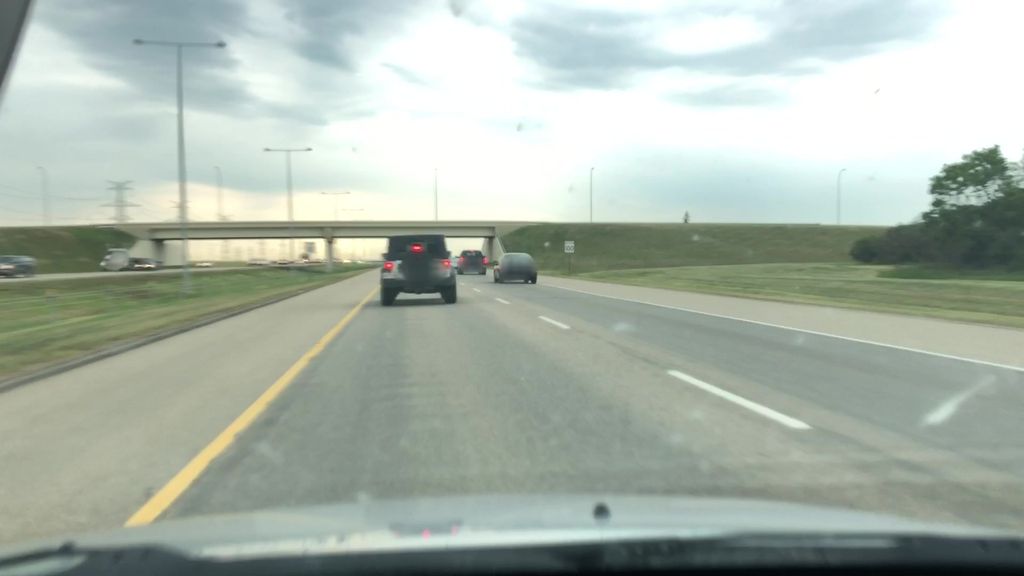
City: edmonton